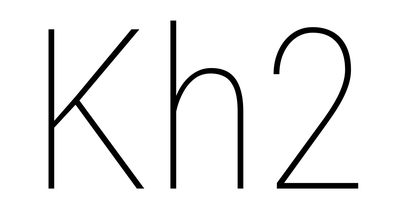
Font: Roboto_Condensed_Thin